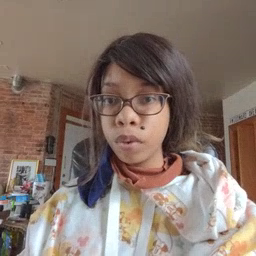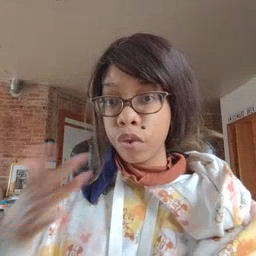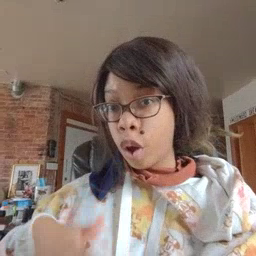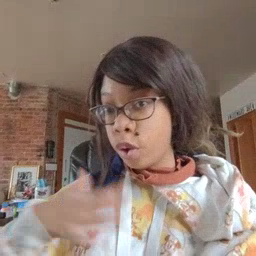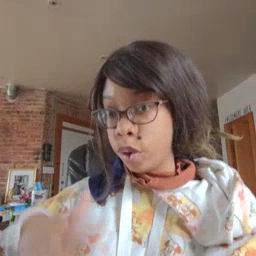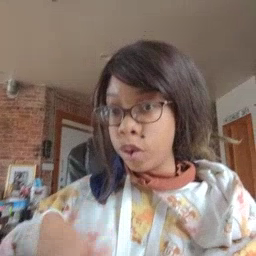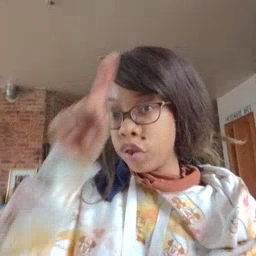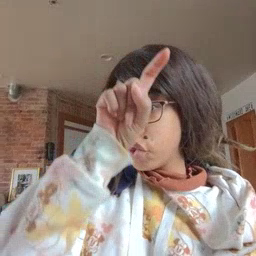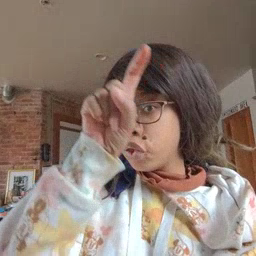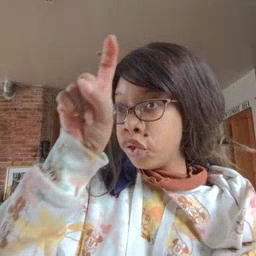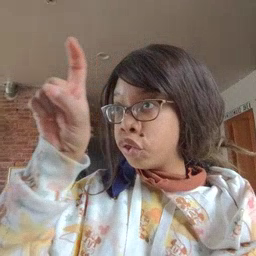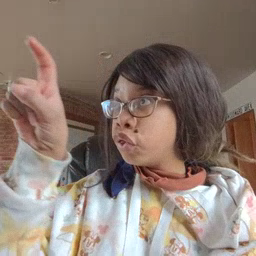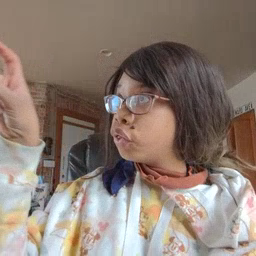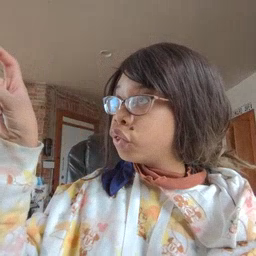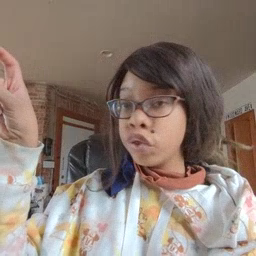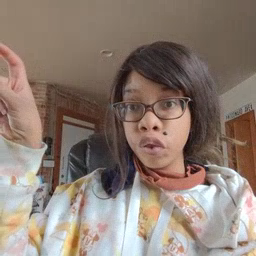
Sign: closet